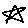
Label: star